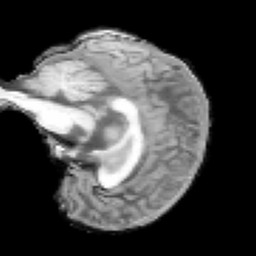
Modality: T1w
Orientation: sagittal